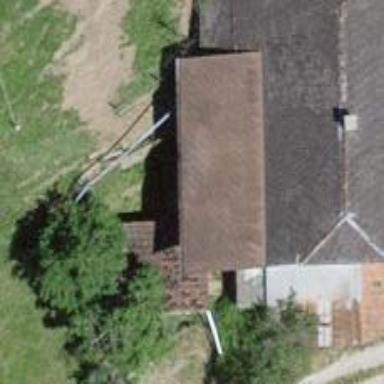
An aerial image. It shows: Farm building.